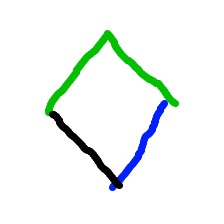
Shape: rhombus